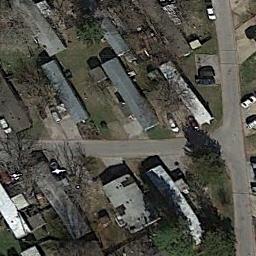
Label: mobile_home_park